Question: I'm putting together a website. I need help creating the following feature:
I want the "About" link to expand into a panel when clicked, and retract when the user presses "hide" in the panel. I've attached a diagram below to clarify what it should look like. When the user presses About in (1), it becomes (2), and when the user presses hide in (2), it becomes (1) again.

I would like to do this in pure HTML/CSS, if possible. Does anyone know how I can do this?
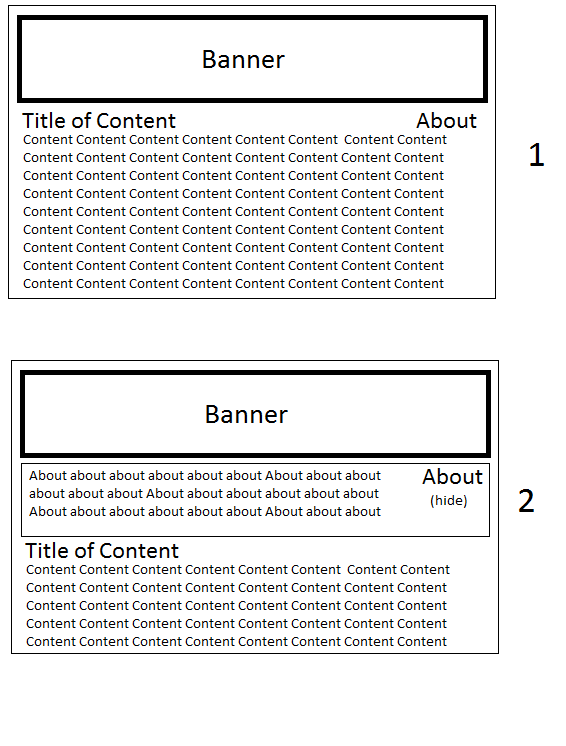
Answer: This answer explains how it can be achieved in full: <URL>
Here is a quick rundown:
'''
<div class="FAQ">
<a href="#hide1" class="hide" id="hide1">+</a>
<a href="#show1" class="show" id="show1">-</a>
<div class="question"> Question Question Question Question Question Question Question Question Question Question Question? </div>
<div class="list">
<p>Answer Answer Answer Answer Answer Answer Answer Answer Answer Answer Answer Answer Answer Answer Answer Answer Answer Answer </p>
</div>
</div>
'''
CSS
'''
/* source: http://www.ehow.com/how_12214447_make-collapsing-lists-java.html */
.FAQ {
vertical-align: top;
height: auto;
}
.list {
display:none;
height:auto;
margin:0;
float: left;
}
.show {
display: none;
}
.hide:target + .show {
display: inline;
}
.hide:target {
display: none;
}
.hide:target ~ .list {
display:inline;
}
/*style the (+) and (-) */
.hide, .show {
width: 30px;
height: 30px;
border-radius: 30px;
font-size: 20px;
color: #fff;
text-shadow: 0 1px 0 #666;
text-align: center;
text-decoration: none;
box-shadow: 1px 1px 2px #000;
background: #cccbbb;
opacity: .95;
margin-right: 0;
float: left;
margin-bottom: 25px;
}
.hide:hover, .show:hover {
color: #eee;
text-shadow: 0 0 1px #666;
text-decoration: none;
box-shadow: 0 0 4px #222 inset;
opacity: 1;
margin-bottom: 25px;
}
.list p {
height:auto;
margin:0;
}
.question {
float: left;
height: auto;
width: 90%;
line-height: 20px;
padding-left: 20px;
margin-bottom: 25px;
font-style: italic;
}
'''
And the working jsFiddle:
<URL>
Again none of the above is my work just to clarify, but it just goes to show how easy it is to find it on Google!!